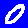
Digit: 0